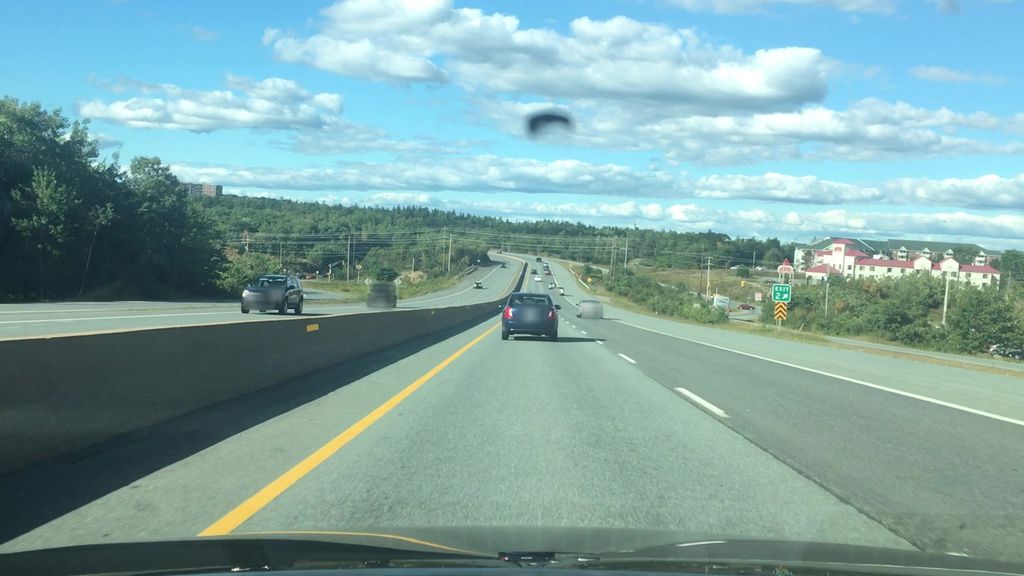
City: halifax